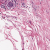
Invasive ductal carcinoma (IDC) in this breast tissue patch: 0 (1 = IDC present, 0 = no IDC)